Question: How can I simply move the text so it does not continue below the '<input>' field, without making a '<div>' wrap the text?

currently, my HTML is as:
'''
<div class="answer">
<div class="control-group">
<label class="radio">
<input type="radio" id="a_0" name="a" value="86692726-ff5a-4f1f-b2f4-51a98e03eba0">
Designer Brille Mode - Brille forum pa Trendsales</label>
</div>
<div class="control-group">
<label class="radio">
<input type="radio" id="a_1" name="a" value="98f07484-5e65-47fc-bb46-b9a59125bdd2">
Design by Me - unika og hjemmelavede annoncer pa Trendsales</label>
</div>
<div class="control-group">
<label class="radio">
<input type="radio" id="a_2" name="a" value="248e7343-ddf7-4d61-94fa-e5425fa5f54b">
Dansk Borne Mode pa Trendsales</label>
</div>
</div>
'''
And I'm using <URL>.
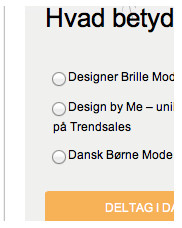
Answer: First step: don't wrap the 'input' with 'label'.
Second step: change the default 'display' for 'input' & 'label' to 'block', set 'width' and 'float them'.
So the CSS will be something like:
'''
.answer {width:200px;overflow:hidden;}
input,label {display:block;float:left}
input {clear:left;width:16px;}
label {width:184px;}
'''
<URL>